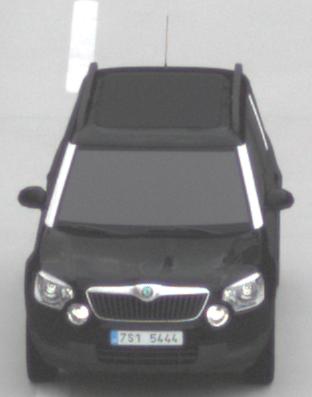
Make: Skoda
Model: Yeti 1.2 TSI
Detailed model: Yeti
Model produced from: 2009/11
Model produced until: 2011/10
Doors: 5
Color: black
Road condition: dry road
Daytime: morning or afternoon
Contrast: low contrast